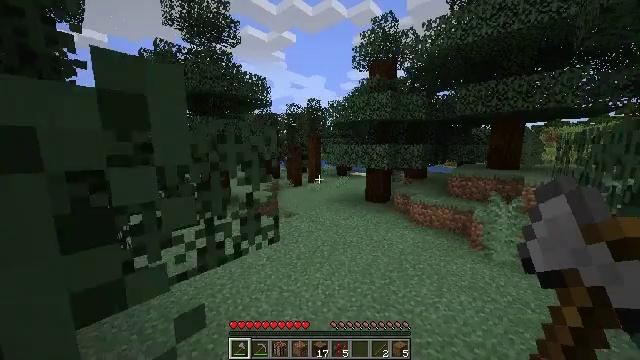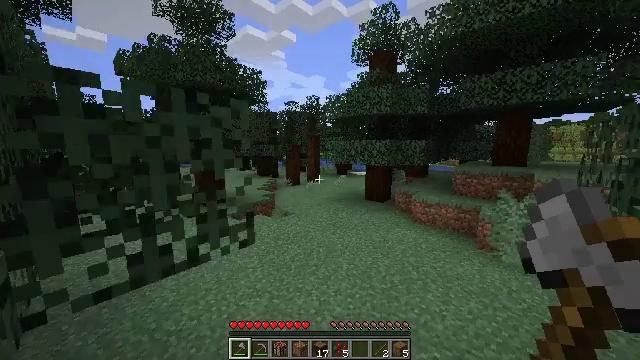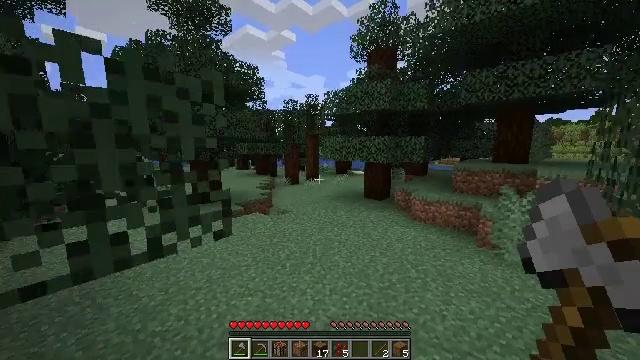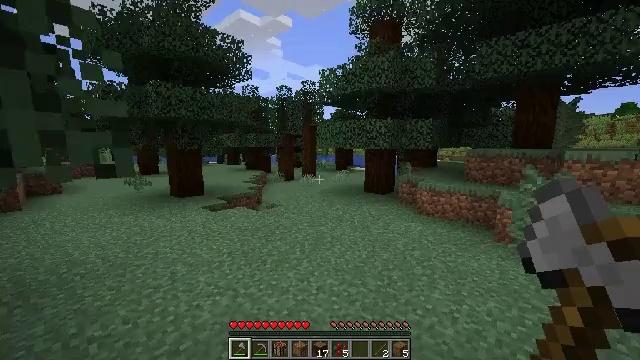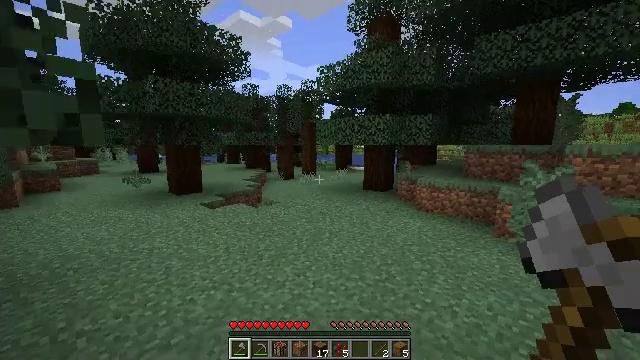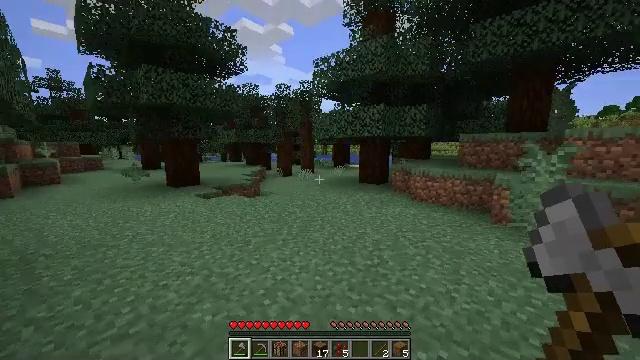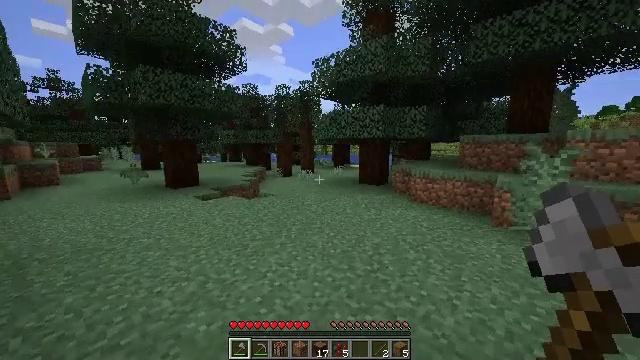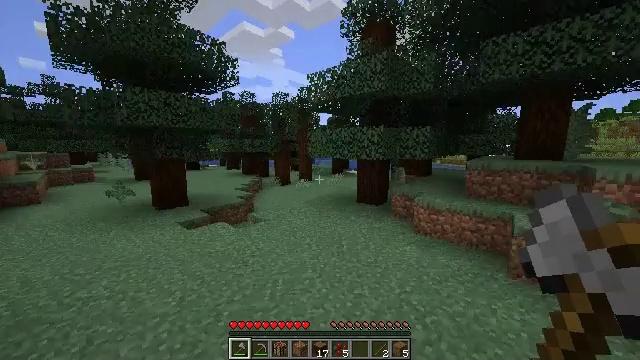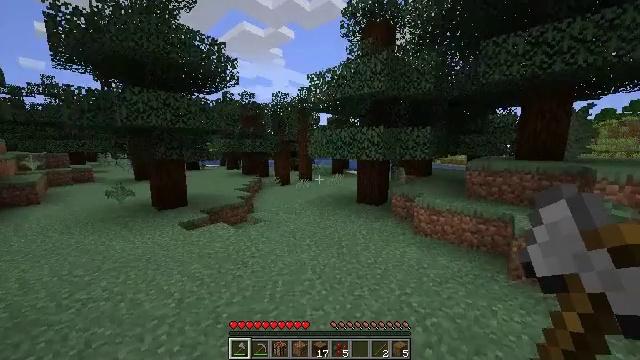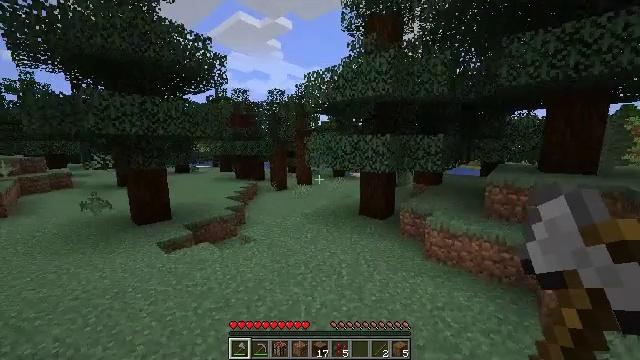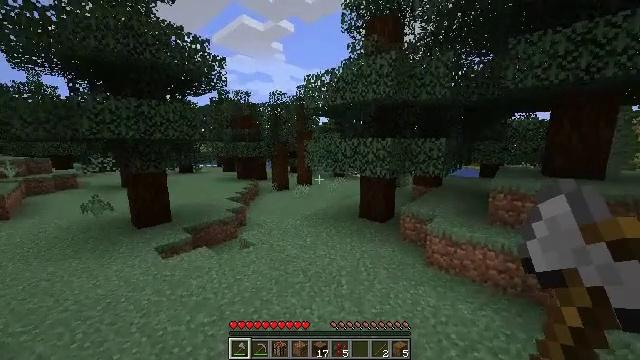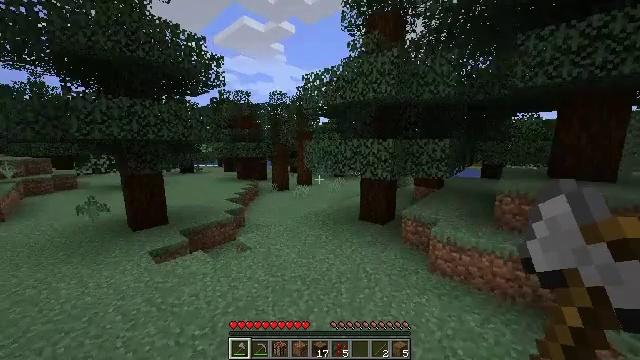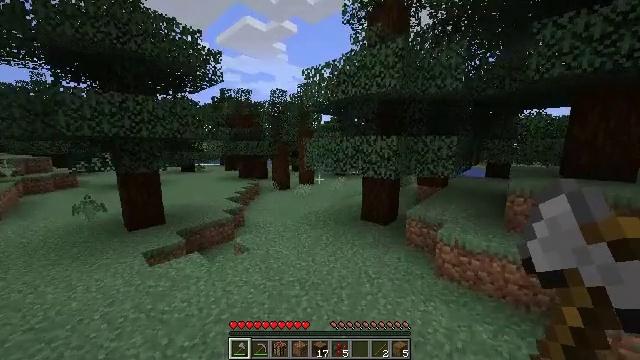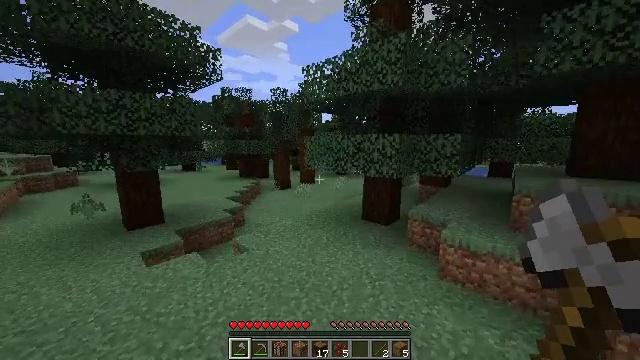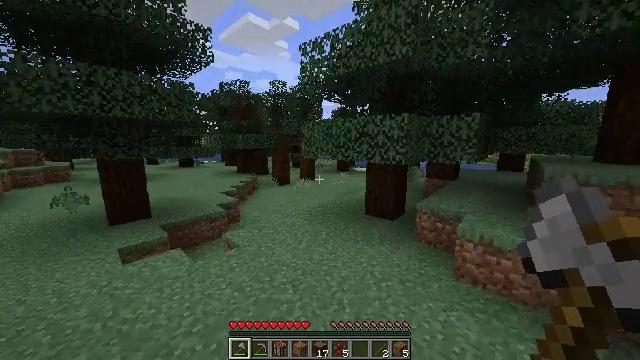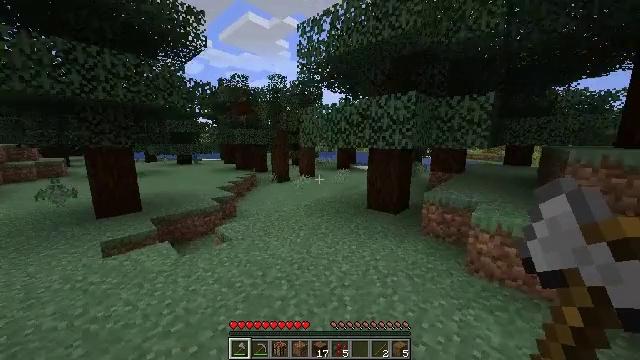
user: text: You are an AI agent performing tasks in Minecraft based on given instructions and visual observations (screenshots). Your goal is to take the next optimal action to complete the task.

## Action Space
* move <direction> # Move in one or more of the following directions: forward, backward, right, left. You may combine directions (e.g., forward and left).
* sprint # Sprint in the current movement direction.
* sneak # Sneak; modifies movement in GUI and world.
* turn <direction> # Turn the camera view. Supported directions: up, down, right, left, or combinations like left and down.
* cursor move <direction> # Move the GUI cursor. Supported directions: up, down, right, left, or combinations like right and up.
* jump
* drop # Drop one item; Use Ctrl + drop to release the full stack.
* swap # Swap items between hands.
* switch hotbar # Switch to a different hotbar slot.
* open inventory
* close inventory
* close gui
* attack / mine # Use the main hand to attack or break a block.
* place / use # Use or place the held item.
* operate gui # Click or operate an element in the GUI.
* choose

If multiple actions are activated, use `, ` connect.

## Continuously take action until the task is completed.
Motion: motion action
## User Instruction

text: Kill aquatic mobs.
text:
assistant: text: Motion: move forward, sprint, jump
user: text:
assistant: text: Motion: move forward, sprint, jump
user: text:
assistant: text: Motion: move forward, sprint, jump
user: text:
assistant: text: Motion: move forward, sprint, jump
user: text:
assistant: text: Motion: move forward, sprint, jump
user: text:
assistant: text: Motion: move forward, sprint, jump
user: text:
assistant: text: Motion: move forward, sprint, jump
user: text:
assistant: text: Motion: move forward, sprint, jump
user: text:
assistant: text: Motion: move forward, sprint, jump
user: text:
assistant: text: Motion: move forward, sprint, jump
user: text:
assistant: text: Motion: move forward, sprint, jump
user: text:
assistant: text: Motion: move forward, sprint, jump
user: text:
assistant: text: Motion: move forward, sprint, jump
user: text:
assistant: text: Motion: move forward, sprint, jump
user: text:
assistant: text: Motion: move forward, sprint, jump
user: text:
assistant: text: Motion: move forward, sprint, jump
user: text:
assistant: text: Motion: move forward, sprint
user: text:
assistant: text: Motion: move forward, sprint
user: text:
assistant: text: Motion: move forward, sprint
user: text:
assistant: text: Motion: move forward, sprint
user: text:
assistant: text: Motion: move forward, sprint
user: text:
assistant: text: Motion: move forward, sprint
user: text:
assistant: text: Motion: move forward, sprint
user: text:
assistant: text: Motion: move forward, sprint, turn right
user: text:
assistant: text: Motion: move forward, sprint, turn right
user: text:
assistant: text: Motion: move forward, sprint, turn right
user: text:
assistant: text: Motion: move forward, sprint
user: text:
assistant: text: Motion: move forward, sprint
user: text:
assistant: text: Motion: move forward, sprint
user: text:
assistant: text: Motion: move forward, sprint